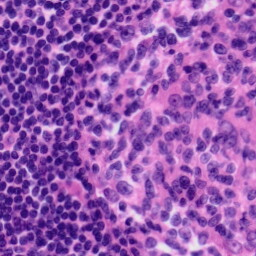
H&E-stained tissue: Tonsil